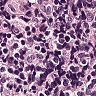
Metastatic tissue present: no